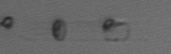
Label: Skeletonema